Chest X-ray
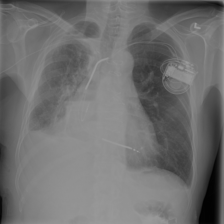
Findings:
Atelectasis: negative
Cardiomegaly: negative
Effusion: negative
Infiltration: negative
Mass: negative
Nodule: negative
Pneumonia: negative
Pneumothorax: negative
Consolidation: negative
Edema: negative
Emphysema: negative
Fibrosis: negative
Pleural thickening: negative
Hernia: negative